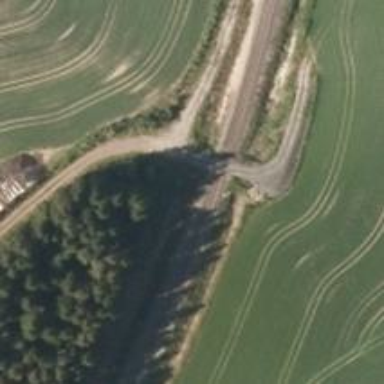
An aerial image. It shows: Level crossing with saltire marking.